Question: I've set-up jQueryMobile plugin into my blog mobile version by the instruction of jQueryMobile documentation.
'''
<link rel="stylesheet" href="http://code.jquery.com/mobile/1.0a2/jquery.mobile-1.0a2.min.css" />
<script src="http://code.jquery.com/jquery-1.4.4.min.js"></script>
<script src="http://code.jquery.com/mobile/1.0a2/jquery.mobile-1.0a2.min.js"></script>
'''
and description page is as follow
'''
<!DOCTYPE html>
<html>
<head>
<meta charset="utf-8" />
<title>Against All Odds</title>
<link rel="stylesheet" href="http://code.jquery.com/mobile/1.0a2/jquery.mobile-1.0a2.min.css" />
<link rel="stylesheet" href="_assets/css/jqm-docs.css"/>
<script src="http://code.jquery.com/jquery-1.4.4.min.js"></script>
<script type="text/javascript" src="http://code.jquery.com/mobile/1.0a2/jquery.mobile-1.0a2.min.js"></script>
</head>
<body>
<div data-role="page">
<div data-role="header">
<h1>my title</h1>
</div><!-- /header -->
<div data-role="content">
my description
</div><!-- /content -->
</div><!-- /page -->
</body>
</html>
'''
Unfortunately, the image in back button doesn't appear in my page. And I've also put jQuerymobile images folder into my project page. Is there any configuration did I forget to setup?

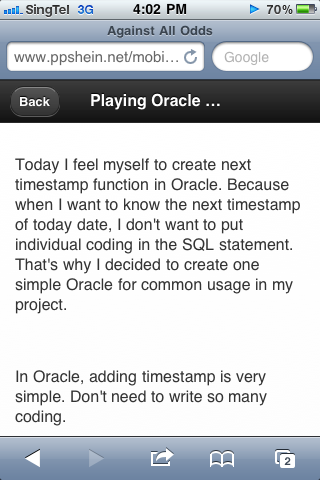
Answer: I was looking through this code yesterday, but instead of looking at the <URL>.
The code below is what adds the back button to the header and auto sets the 'data-icon' to 'arrow-l'. I had also forgot to put the images directory in my project.
'''
// auto-add back btn on pages beyond first view
if ( o.addBackBtn && role === "header" &&
($.mobile.urlHistory.getPrev() || $(".ui-page").length > 1) &&
!leftbtn && $this.data( "backbtn" ) !== false ) {
$( "<a href='#' class='ui-btn-left' data-icon='arrow-l'>"+ o.backBtnText +"</a>" )
.click(function() {
history.back();
return false;
})
.prependTo( $this );
}
'''
I also needed to include these js and css files, which I copied from the download into the root directory of my project.
'''
<link rel="stylesheet" href="jquery.mobile.css" />
<script type="text/javascript" src="jquery.js"></script>
<script type="text/javascript" src="jquery.mobile.js"></script>
'''